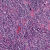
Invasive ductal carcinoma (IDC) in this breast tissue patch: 1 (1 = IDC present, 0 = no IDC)